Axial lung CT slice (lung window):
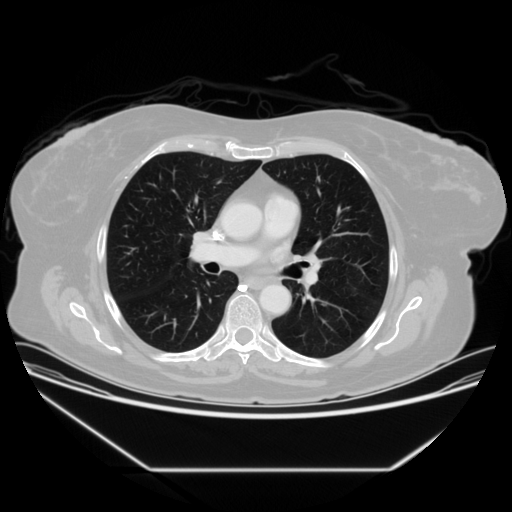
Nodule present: no